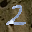
Label: 2